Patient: sex M, age 74
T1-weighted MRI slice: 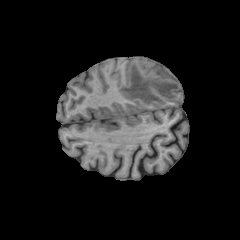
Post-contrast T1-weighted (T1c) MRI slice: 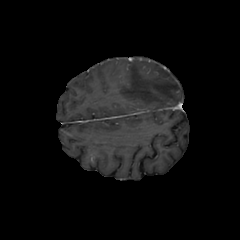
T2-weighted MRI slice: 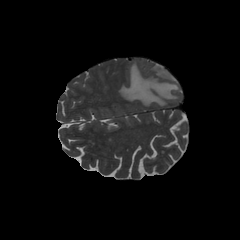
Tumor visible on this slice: yes
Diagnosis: Glioblastoma, IDH-wildtype
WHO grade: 4